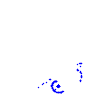
Particle: kaon